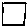
Label: square